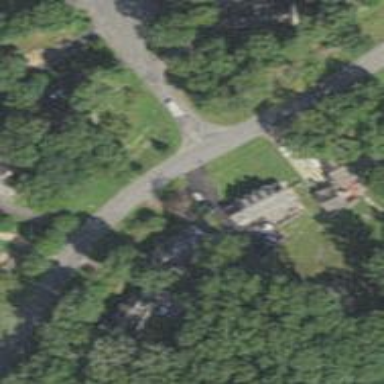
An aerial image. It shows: Driveway leading to service road.